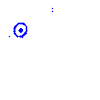
Particle: kaon